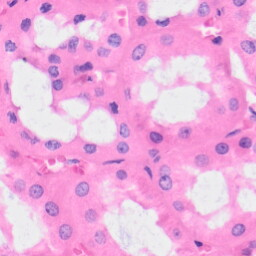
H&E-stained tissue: Kidney